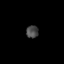
Tissue: lung
Cell type: T cells
Senescence score: 0.2412
Nuclear area (px): 150
Mean DAPI intensity: 71.78